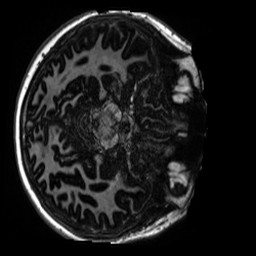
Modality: MP2RAGE
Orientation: axial
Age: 11
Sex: female
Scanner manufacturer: siemens
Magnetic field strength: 3 T
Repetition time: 4 s
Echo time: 0.00303 s